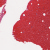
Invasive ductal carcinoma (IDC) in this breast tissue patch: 0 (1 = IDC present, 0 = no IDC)